Question: I'm having trouble with this line:
'''
let isBranchLinkKey = "+clicked_branch_link"
guard let didClickBranchLink = params[isBranchLinkKey] as? Int else { return }
'''
'didClickBranchLink' is nil even though in the debugger the parameter is there.
Below is a screenshot of my debugger:
.
<URL>
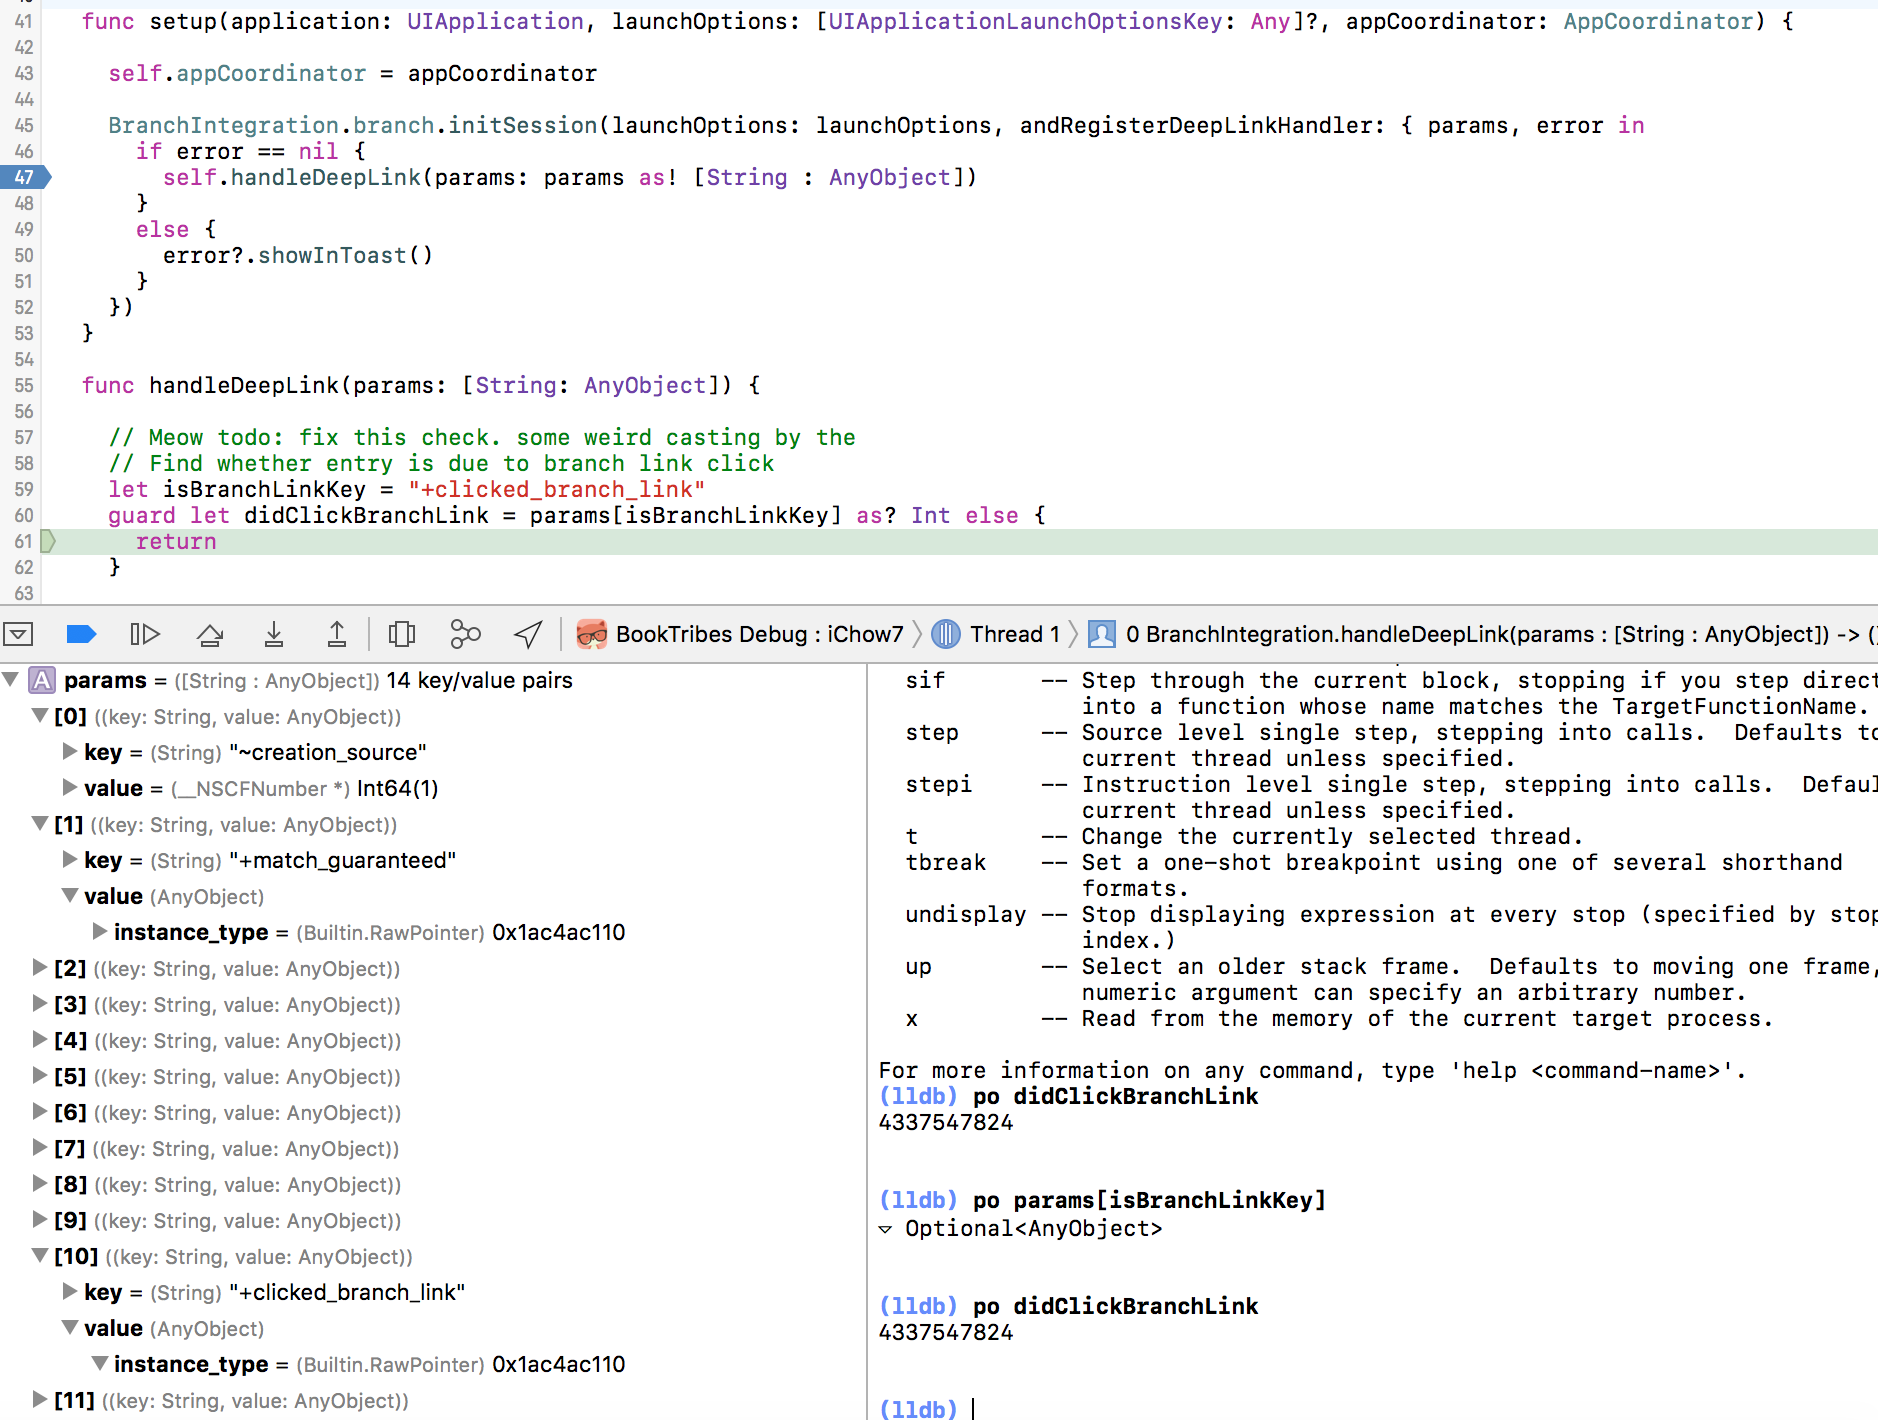
Answer: As mentioned in the edited screenshot, 'paramBranchLink' is of a 'boolean' value(Notice '__NSCFBoolean' in debugger on left side) but you are trying to cast as 'Int' in guard statement. Since in swift both are two different types, the guard statement will fail. You should change your guard statement to get it as 'Bool' value.
'''
guard let didClickBranchLink = params[isBranchLinkKey] as? Bool else { return }
'''
This should give a 'boolean' value in 'didClickBranchLink' which you can use it in your later part of the code.